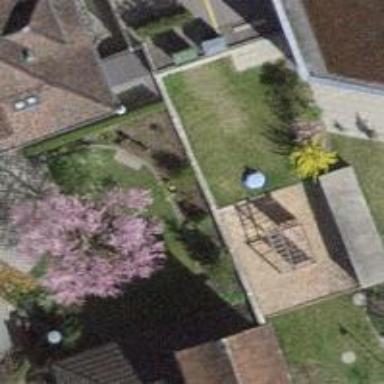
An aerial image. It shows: Brown bench in the vicinity.